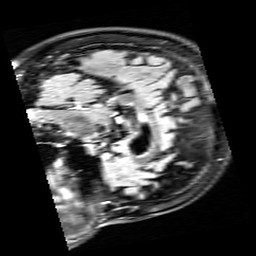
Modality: FLAIR
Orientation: sagittal
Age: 69
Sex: female
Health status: healthy
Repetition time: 12 s
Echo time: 0.095 s